Question: I need a bit of help...
I have a batch file to open up the highest number (number at start of filename) of excel file, just so I can use a shortcut instead of having to browse the folder every single time and open the highest number file manually...
As I am sure it is obvious to many of you that my code counts back from 55 to 1 and when the first file name is found to be existing then it would open it up and terminate the batch file.
Now, it succeeds at counting back and recognizing the first existing file so I thought the wildcards were right, but it fails at opening up the file so my wildcards are not right in some way for that...
My filename starts are over the "10" two digit mark so I didn't care about taking care of %%I for the FOR cycles before %%I=10... it doesn't matter...

So here it is:
'''
@ECHO OFF
CLS
SET count=55
SET break=
FOR /L %%I IN (%count%,-1,1) DO (IF NOT DEFINED break (CALL :routine %%I) ELSE (GOTO :end))
:routine
IF EXIST %1*.xlsx "c:\Program Files (x86)\Microsoft Office\Office16\EXCEL.EXE" "%1*.xlsx" & SET break=yes
:end
'''
What the file name in parameter is recognized as is this:
'''
11*.XLSX
'''
Instead of this:
'''
11-AD-13-03-2017.xlsx
'''
Thanks a lot to all of you reading...
It is very much appreciated...
Andras
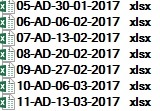
Answer: Perhaps something like this?
'''
for /F %%a in ('dir /B *-AD-*.xlsx ^| sort /R') do (
set FILENAME=%%a
goto :OPENFILE )
:OPENFILE
start excel %FILENAME%
'''
This uses the 'sort' command to sort the files so the highest number is on top.